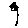
Label: flower